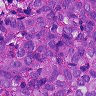
Metastatic tissue present: yes